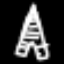
Label: The Eiffel Tower